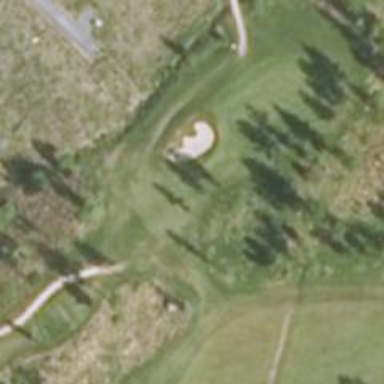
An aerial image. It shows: View of golf hole.